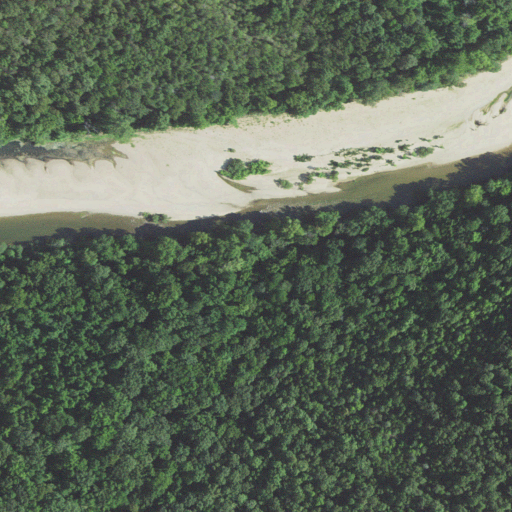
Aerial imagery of valley in Arkansas named Jones Hollow containing deciduous forest, mixed forest, barren land, open water, herbaceous wetlands, and pasture